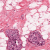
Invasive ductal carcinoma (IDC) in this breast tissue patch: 0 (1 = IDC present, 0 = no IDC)